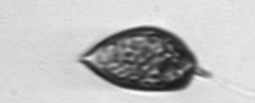
Label: Prorocentrum_micans